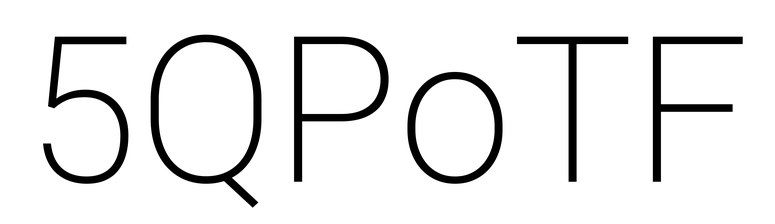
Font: Roboto_ExtraLight